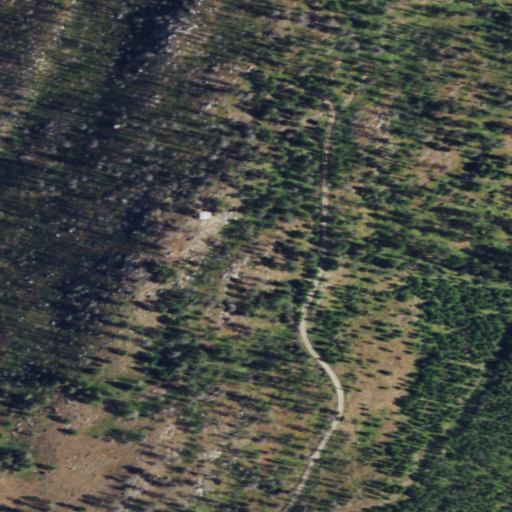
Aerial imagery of mountain in Washington named Cornell Butte containing evergreen forest, shrub, grassland, deciduous forest, and open development